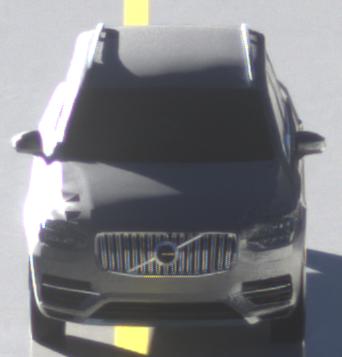
Make: Volvo
Model: XC90 B5
Detailed model: XC90 (L)
Model produced from: 2019/08
Model produced until: 2020/04
Doors: 5
Color: gray
Road condition: wet road
Daytime: sunrise or sunset
Contrast: high contrast